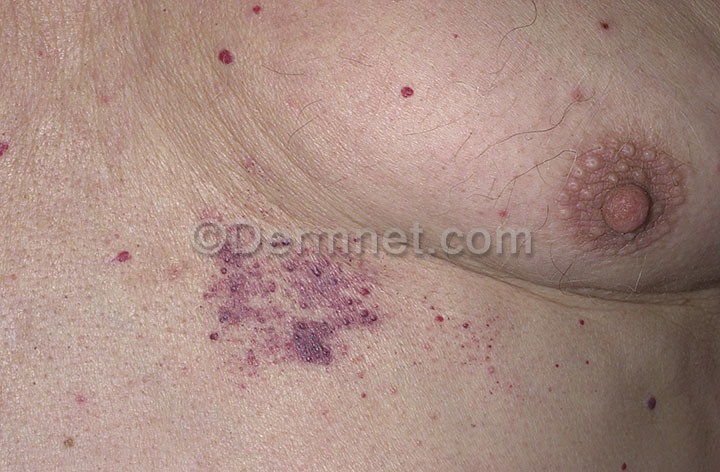
Disease: Vascular Tumors